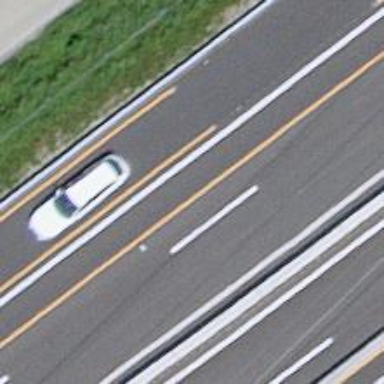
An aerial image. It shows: View of motorway.